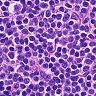
Metastatic tissue present: no